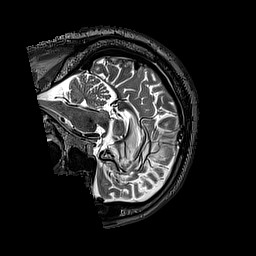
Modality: T2w
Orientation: sagittal
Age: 46
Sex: male
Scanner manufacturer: siemens
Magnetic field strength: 3 T
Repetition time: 3.2 s
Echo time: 0.567 s